Question: I'm beginner in programming, and trying to make a project with Entity Framework. I'm using MS VS 2013 Express and SQL Server 2012 Express, and a tutorial from Microsoft.
When I try to "Generate Database from Model" I expect to see a hightlighted code and special tools to work with it:

But I have no any of them in my VS 2013.
What am doing wrong, and what should I do next?
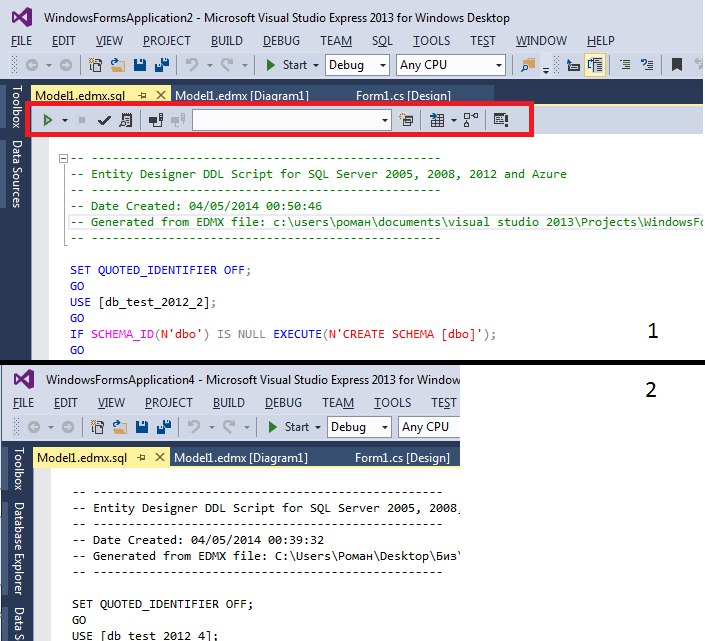
Answer: I just found a solution for my problem on my own. I deleted and reinstalled VS 2013, and now it contains SQL Server features. Maybe the problem was in a proper order of installation of VS and SQL Server. So, firstly we install SQL Server and then - Visual Studio.
Also, before it I tried to use SQL Server 2014 with Visual Studio 2013 and it raised more errors.
I hope somebody will find it useful.